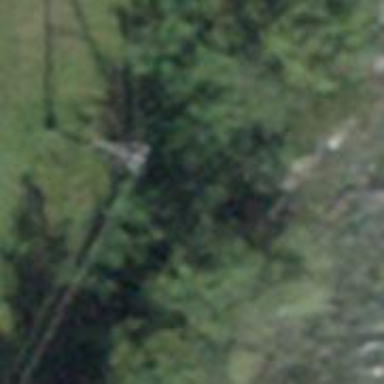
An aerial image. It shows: Power pole.